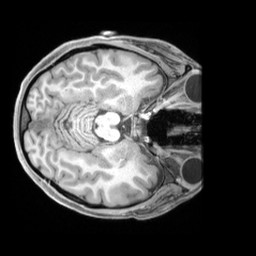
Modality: T1w
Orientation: axial
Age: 24
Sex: female
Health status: ill
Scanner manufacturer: siemens
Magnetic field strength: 3 T
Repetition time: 2.2 s
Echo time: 0.00218 s